Question: I like to send an path to my application with shell context menu.
I use the following shell context menu which send this command prompt "C:\loger.exe"/clog which runs the app only to my app. How to send the selected path instead of only running the app.
ps Im using .net2
thank you
"C:\loger.exe"/clog

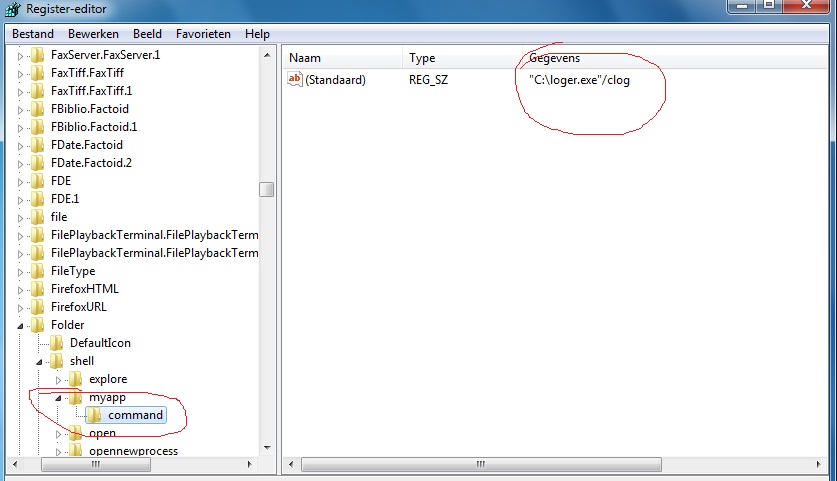
Answer: > c:\logger.exe /clog "%1"
The %1 is the place holder for the selected file, double quotes to ensure that path names with spaces don't cause trouble.